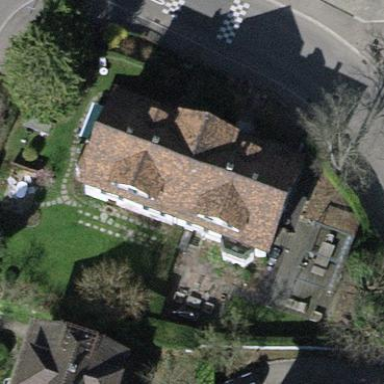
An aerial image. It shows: Semi-detached house.